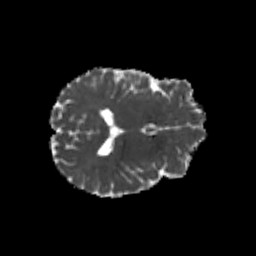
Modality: MD
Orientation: axial
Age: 22
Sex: female
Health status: healthy
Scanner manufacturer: philips
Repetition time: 7.39 s
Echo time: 0.08599 s